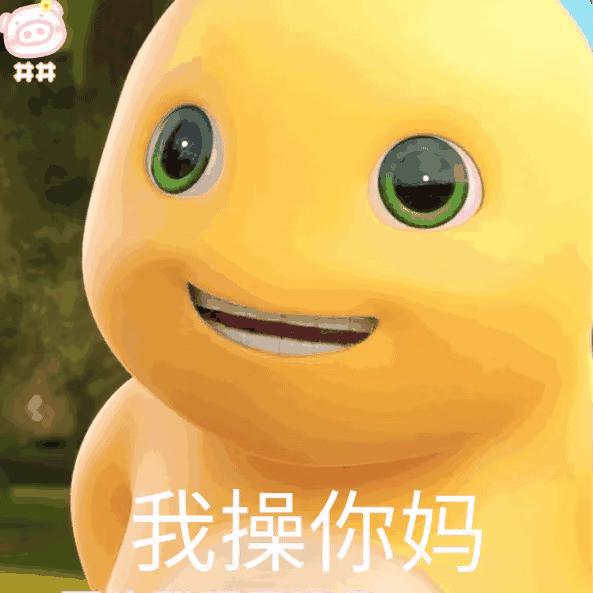
Label: nailong